Question: This is a mathematical question, but it is tied to the numpy implementation, so I decided to ask it at SO. Perhaps I'm hugely misunderstanding something, but if so I would like to be put straight.
'numpy.ftt.ftt' computes DFT according to equation:

'numpy.ftt.fftfreq' is supposed to return frequencies at which DFT was computed.
Say we have:
'''
x = [0, 0, 1, 0, 0]
X = np.fft.fft(x)
freq = np.fft.fftfreq(5)
'''
Then for signal 'x', its DFT transformation is 'X', and frequencies at which X is computed are given by 'freq'. For example 'X[0]' is DFT of 'x' at frequency 'freq[0]', 'X[1]' is DFT of 'x' at frequency 'freq[1]', and so on.
But when I compute DFT of a simple signal by hand with the formula quoted above, my results indicate that 'X[1]' is DFT of 'x' at frequency '1', not at 'freq[1]', 'X[2]' is DFT of 'x' at frequency '2', etc, not at 'freq[2]', etc.
As an example:
'''
In [32]: x
Out[32]: [0, 0, 1, 0, 0]
In [33]: X
Out[33]:
array([
1.<PHONE>+0.j,
-0.80901699-0.58778525j,
0.30901699+0.95105652j, 0.30901699-0.95105652j,
-0.80901699+0.58778525j])
In [34]: freq
Out[34]: array([ 0. , 0.2, 0.4, -0.4, -0.2])
'''
If I compute DFT of above signal for 'k = 0.2' (or 'freq[1]'), I get
'X' at 'freq = 0.2: 0.876 - 0.482j', which isn't 'X[1]'.
If however I compute for 'k = 1' I get the same results as are in 'X[1]' or '-0.809 - 0.588j'.
So what am I misunderstanding? If 'numpy.fft.fft(x)[n]' is a DFT of 'x' at frequency 'n', not at frequency 'numpy.fft.fttfreq(len(x))[n]', what is the purpose of 'numpy.fft.fttfreq'?
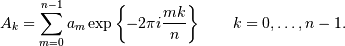
Answer: 1. Yours is not a SO question
2. You wrote If I compute DFT of above signal for k = 0.2 . and I reply "You shouldn't"... the DFT can be meaningfully computed only for integer values of k.
3. The relationship between an index k and a frequency is given by f_k = k Df or, if you prefer circular frequencies, o_k = k Do where Df = 1/T and Do = 2pDf, T being the period of the signal.
4. The arguments of fftfreq are a bit misleading... the required one is the number of samples n and the optional argument is the sampling interval, by default d=1.0, but at any rate T=n*d and Df = 1/(n*d) >>> fftfreq(5) # d=1
array([ 0. , 0.2, 0.4, -0.4, -0.2])
>>> fftfreq(5,2)
array([ 0. , 0.1, 0.2, -0.2, -0.1])
>>> fftfreq(5,10)
array([ 0. , 0.02, 0.04, -0.04, -0.02])
and the different T are 5,10,50 and the respective df are -.2,0.1,0.02 as (I) expected.
5. Why fftfreq doesn't simply require the signal's period? because it is mainly intended as an helper in demangling the Nyquist frequency issue. As you know, the DFT is periodic, for a signal x of length N you have that DFT(x,k) is equal to DFT(x,k+mN) where m is an integer. This imply that there are only N/2 positive and N/2 negative distinct frequencies and that, when N/2<k<N, the frequency that must be associated with k in the most meaningful way is not k df but (k-N) df. To perform this, fftfreq needs more information that the period T, hence the choice of requiring n and computing df from an assumption on sampling interval.